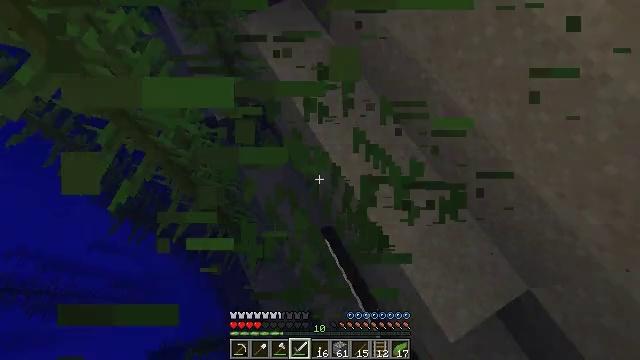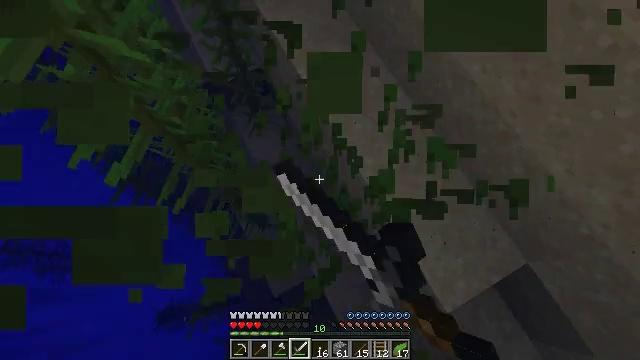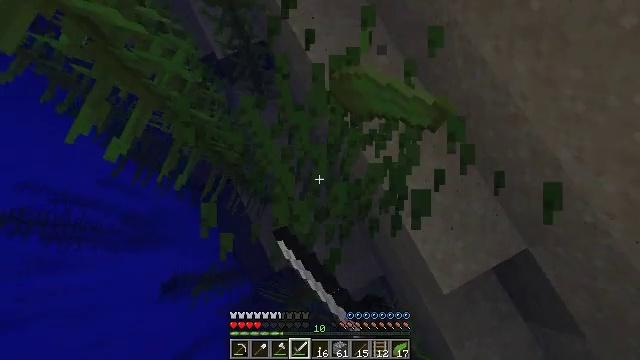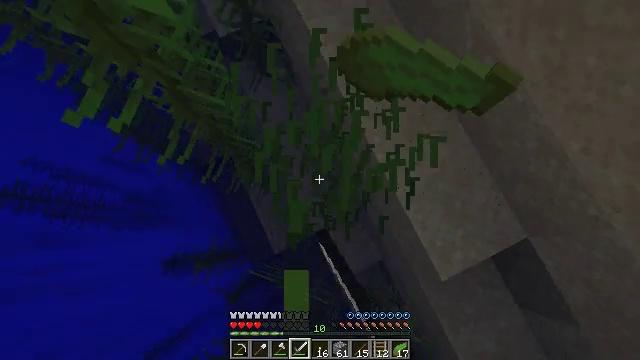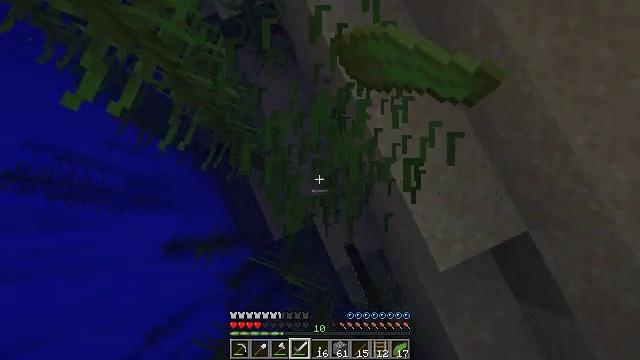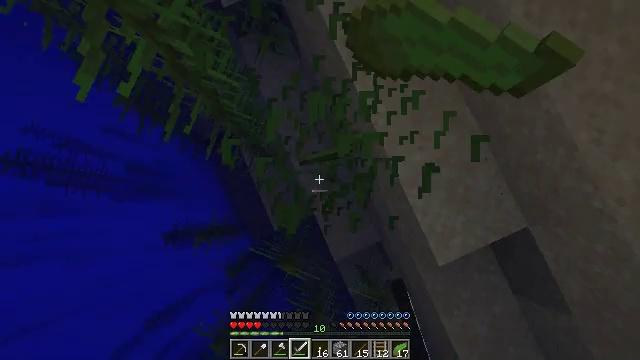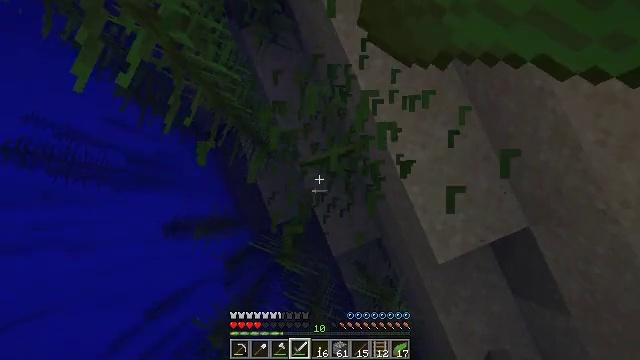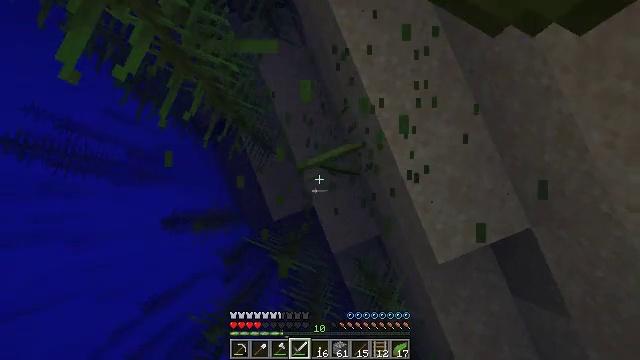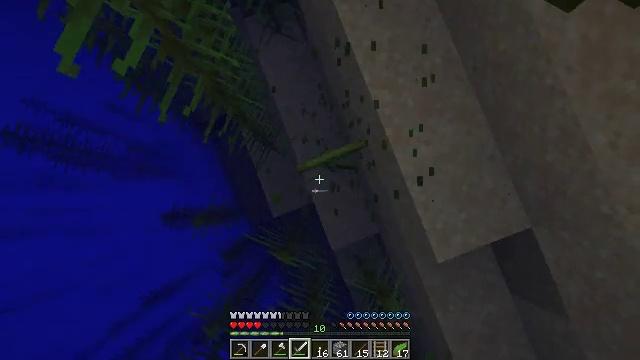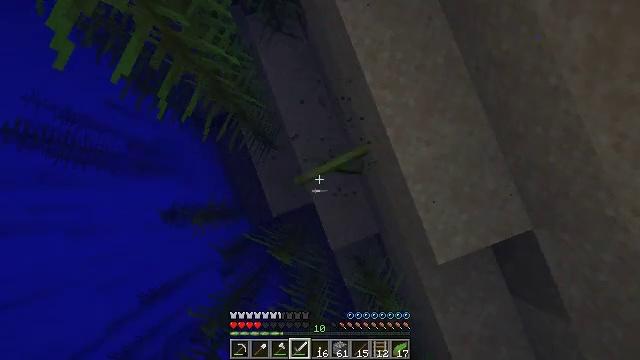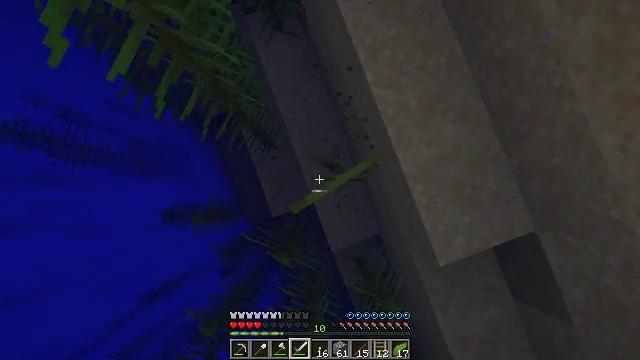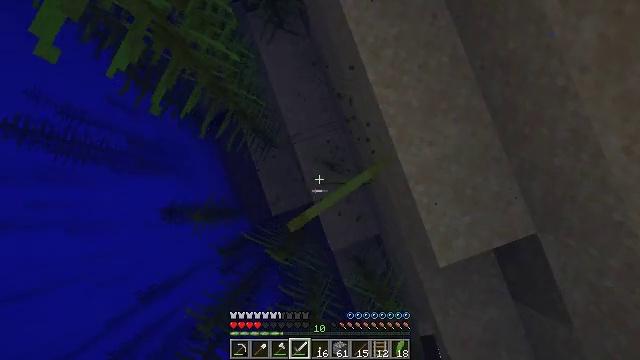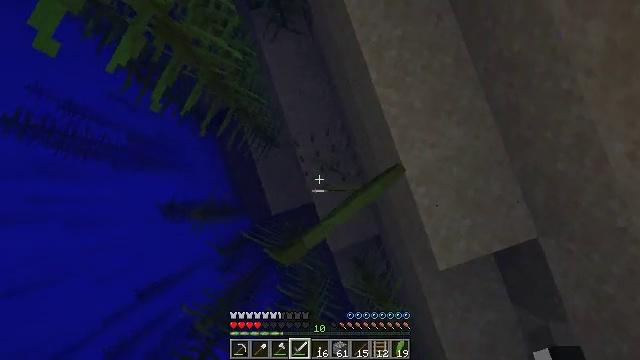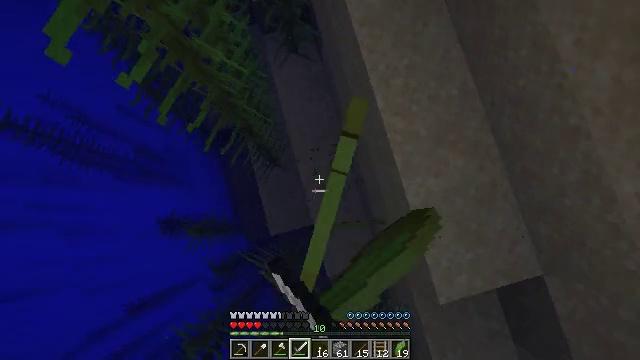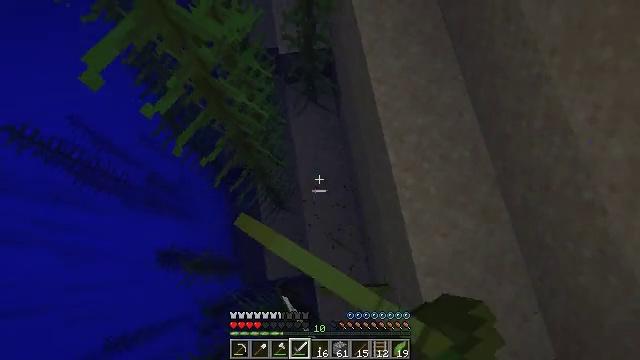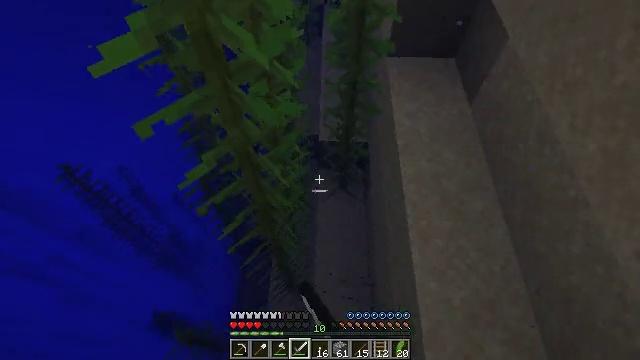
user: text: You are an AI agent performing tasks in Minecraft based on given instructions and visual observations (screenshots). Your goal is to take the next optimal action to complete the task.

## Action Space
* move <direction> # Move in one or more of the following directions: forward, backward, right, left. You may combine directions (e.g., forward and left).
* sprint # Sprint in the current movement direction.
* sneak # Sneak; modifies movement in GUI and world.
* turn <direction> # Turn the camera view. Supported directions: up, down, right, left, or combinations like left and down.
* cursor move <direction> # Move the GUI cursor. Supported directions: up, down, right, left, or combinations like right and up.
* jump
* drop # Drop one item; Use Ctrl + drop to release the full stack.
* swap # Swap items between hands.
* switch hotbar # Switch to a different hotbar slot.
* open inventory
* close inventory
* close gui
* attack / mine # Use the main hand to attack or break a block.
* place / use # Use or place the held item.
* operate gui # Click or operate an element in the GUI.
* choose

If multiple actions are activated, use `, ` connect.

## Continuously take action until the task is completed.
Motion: motion action
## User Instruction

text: Collect kelp by swimming through it.
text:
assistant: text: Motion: turn down, attack / mine
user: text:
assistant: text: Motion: turn left and down, attack / mine
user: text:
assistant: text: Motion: turn left and down, attack / mine
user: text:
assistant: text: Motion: turn left and down, attack / mine
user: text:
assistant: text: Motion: turn left and down, attack / mine
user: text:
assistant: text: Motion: turn left and down, attack / mine
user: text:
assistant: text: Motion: attack / mine
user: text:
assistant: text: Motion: attack / mine
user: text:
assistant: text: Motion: attack / mine
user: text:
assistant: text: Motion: attack / mine
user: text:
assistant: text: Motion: attack / mine
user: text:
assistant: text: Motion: turn left, attack / mine
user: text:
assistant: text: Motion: turn left and up, attack / mine
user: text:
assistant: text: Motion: turn left and up, attack / mine
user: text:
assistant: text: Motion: turn left and up, attack / mine
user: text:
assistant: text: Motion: turn left and up
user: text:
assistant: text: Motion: no_op